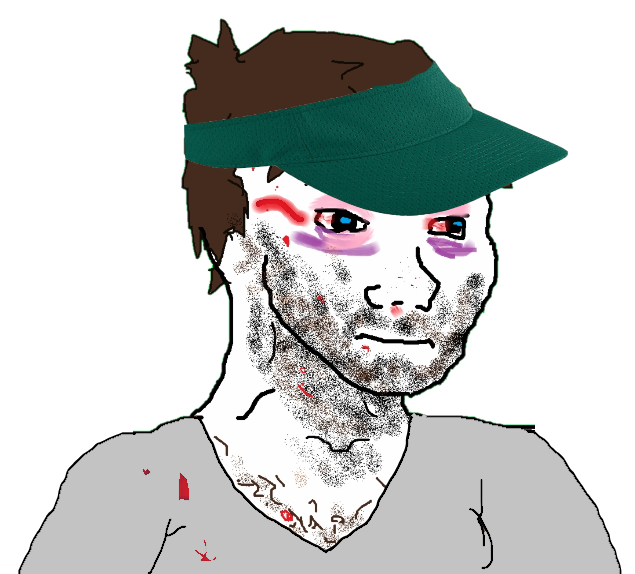
Label: 5_Doomer